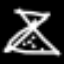
Label: hourglass